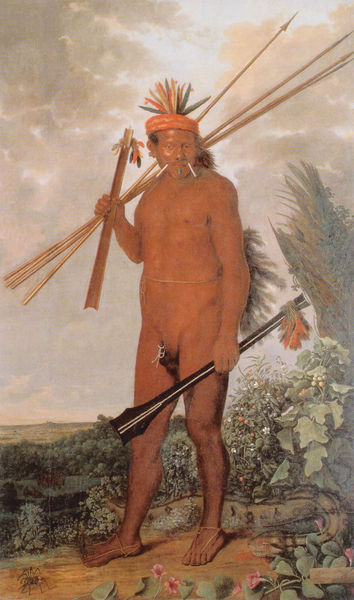
Titel: Tapuya-Indianer
Künstler: Albert Eckhout
Institution: Kopenhagen, Natinalmuseum
Schlagwörter: gemälde, mann, nackt, nackter, wolken, grün, landschaft, blume, schmuck, zeichnung, rot, weg, federn, gesicht, bild, natur, pflanzen, wald, stock, bogen, stab, studie, amerika, penis, buch, waffe, schlange, flora, efeu, gewehr, krieger, fauna, speer, kopfschmuck, pfeil, pfeile, kolonialismus, wals, häuptling, indianer, ureinwohner, sper, amazonas, spinne, indio, web, piercing, ethnologie, eingeborener, bogen#, vegetaition